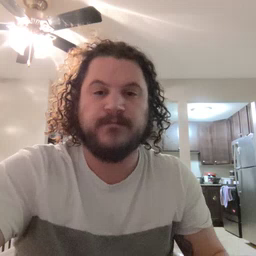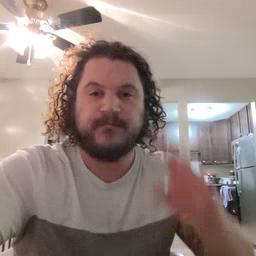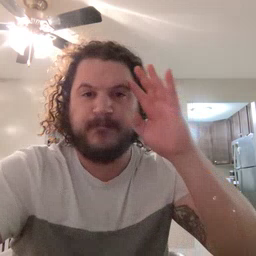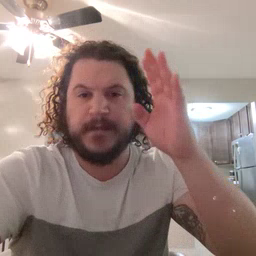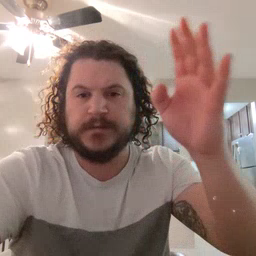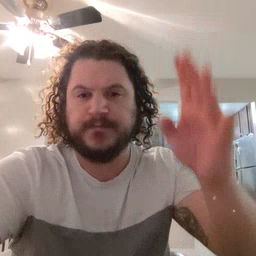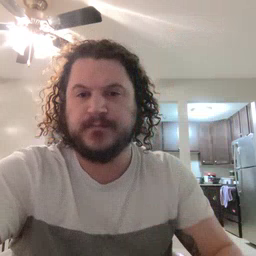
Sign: pretend